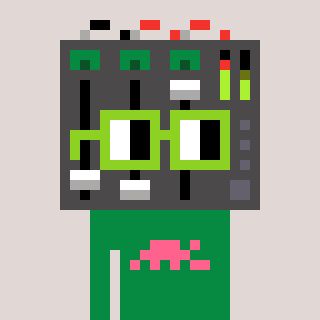
a pixel art character with square light green glasses, a mixer-shaped head and a green-colored body on a warm background